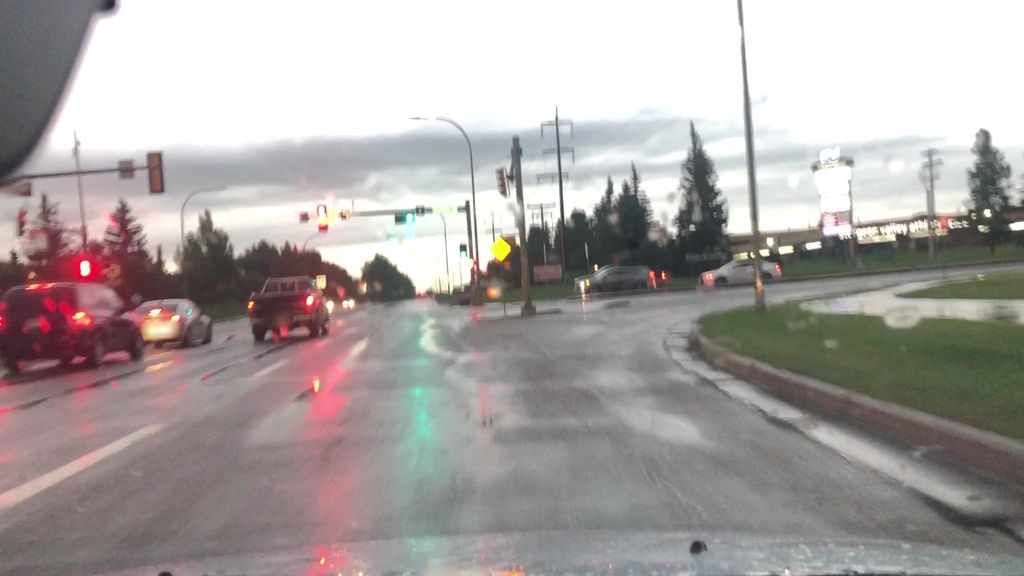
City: edmonton